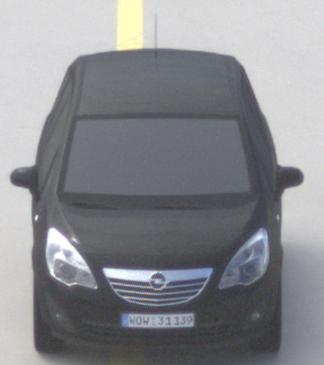
Make: Opel
Model: Meriva 1.4
Detailed model: Meriva (B)
Model produced from: 2010/05
Model produced until: 2013/11
Doors: 5
Color: black
Road condition: dry road
Daytime: midday
Contrast: medium contrast